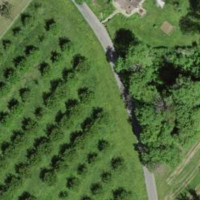
EUNIS habitat code: 25
Species observed at this site:
Melittis melissophyllum